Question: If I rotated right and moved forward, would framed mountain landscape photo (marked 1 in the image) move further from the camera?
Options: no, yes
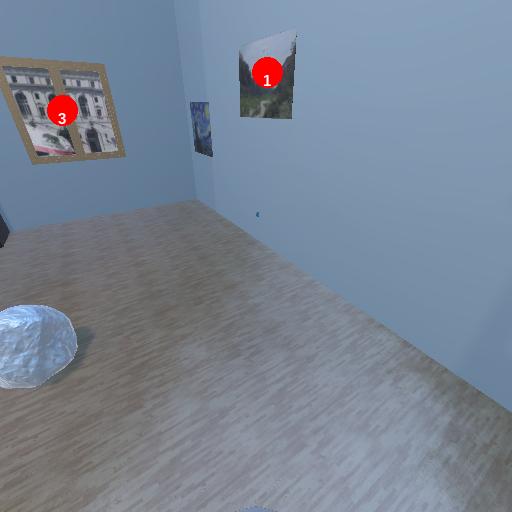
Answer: no